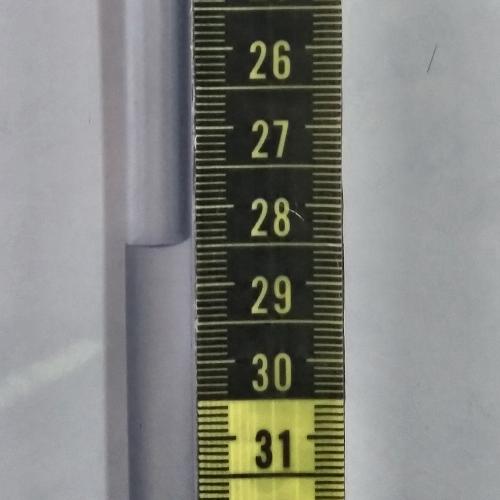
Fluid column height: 28.4 cm